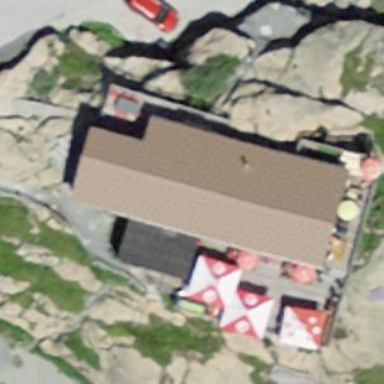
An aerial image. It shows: Restaurant building.